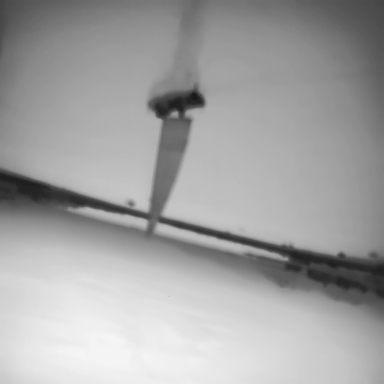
There is a sailboat in the infrared image.